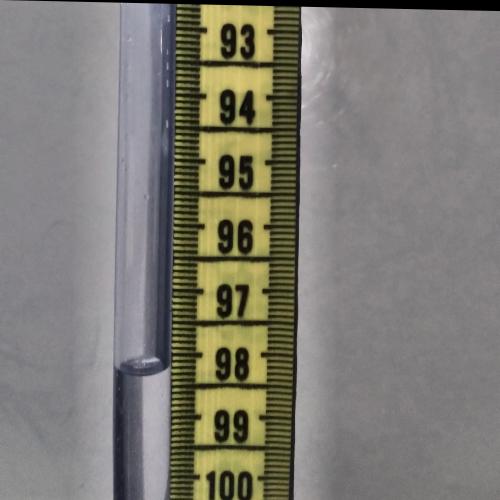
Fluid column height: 98.2 cm